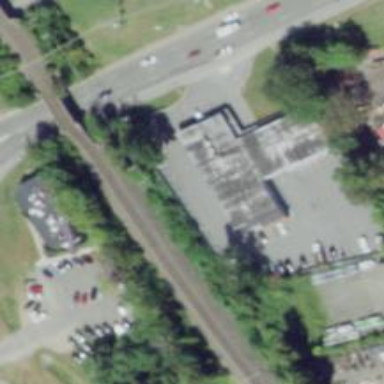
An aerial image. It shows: Motel building.